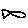
Label: fish